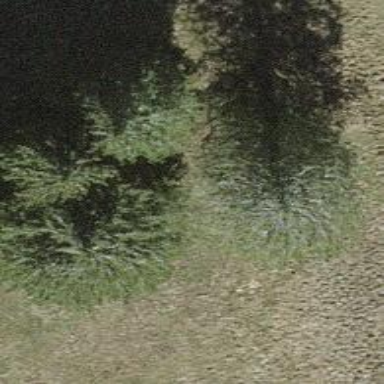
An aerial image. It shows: Needle-leaved tree in natural setting.